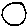
Label: circle